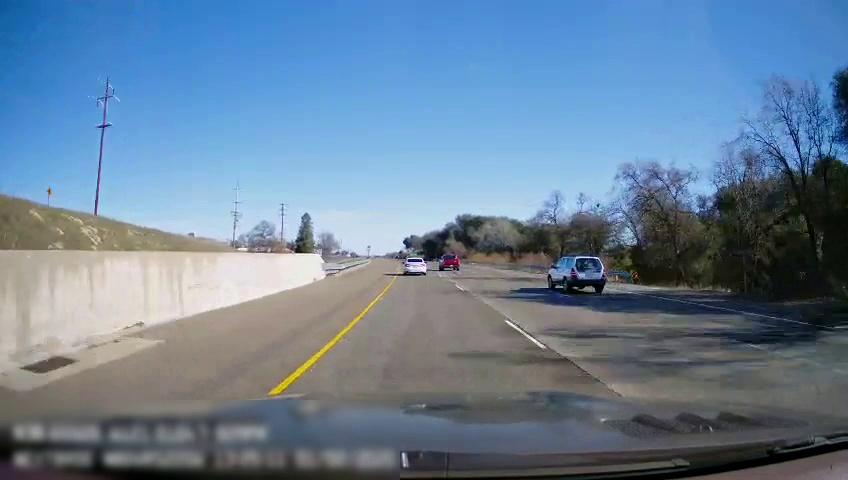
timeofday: Day
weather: Sunny
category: Drivable Space
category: Drivable Space
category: Vehicles | Truck
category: Vehicles | Car
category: Vehicles | SUV
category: Lanes | Current Lane
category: Lanes | Current Lane
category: Lanes | Alternate Lane
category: Lanes | Alternate Lane
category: Traffic | Signs